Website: bh-photo
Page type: review-order
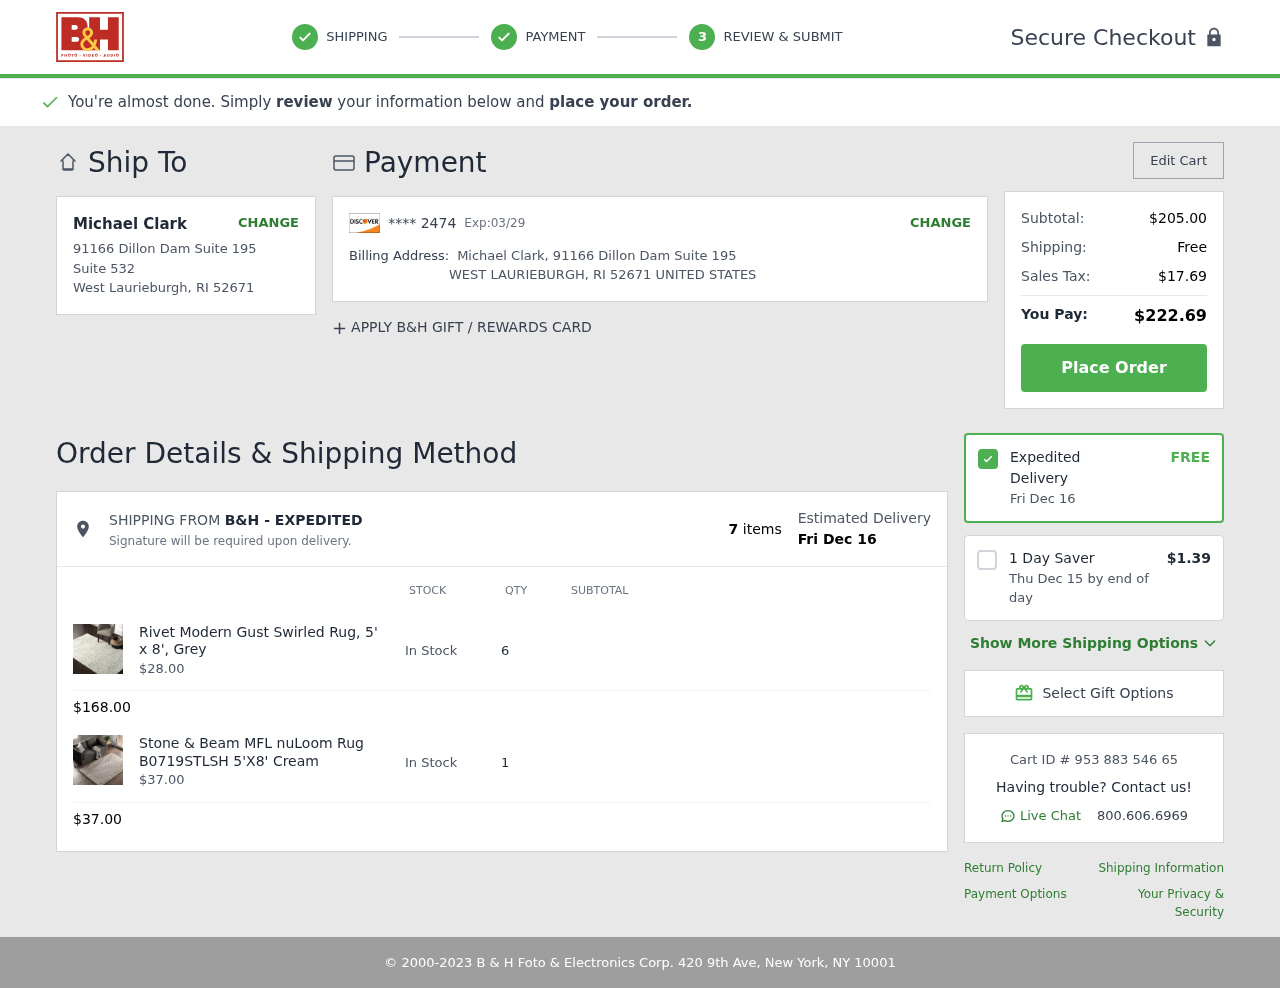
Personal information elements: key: PII_CARD_EXPIRY
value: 03/29
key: PII_CARD_LAST4
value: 2474
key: PII_CITY
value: West Laurieburgh
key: PII_COUNTRY
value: UNITED STATES
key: PII_FULLNAME
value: Michael Clark
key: PII_POSTCODE
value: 52671
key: PII_STATE_ABBR
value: RI
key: PII_STREET
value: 91166 Dillon Dam Suite 195
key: PII_STREET2
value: Suite 532
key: PII_STREET2
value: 91166 Dillon Dam Suite 195
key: PII_FULLNAME2
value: Michael Clark
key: PII_CITY2
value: WEST LAURIEBURGH
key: PII_STATE_ABBR2
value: RI
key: PII_POSTCODE2
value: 52671
Product elements: key: PRODUCT1_NAME
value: Rivet Modern Gust Swirled Rug, 5' x 8', Grey
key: PRODUCT1_PRICE
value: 28
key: PRODUCT1_QUANTITY
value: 6
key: PRODUCT2_NAME
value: Stone & Beam MFL nuLoom Rug B0719STLSH 5'X8' Cream
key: PRODUCT2_PRICE
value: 37
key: PRODUCT2_QUANTITY
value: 1
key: PRODUCT1_SUBTOTAL
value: $168.00
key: PRODUCT2_SUBTOTAL
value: $37.00
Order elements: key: ORDER_SUBTOTAL
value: $205.00
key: ORDER_SHIPPING_COST
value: Free
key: ORDER_TAX
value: $17.69
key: ORDER_TOTAL
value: $222.69
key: ORDER_NUM_ITEMS
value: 7 items
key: ORDER_DELIVERY_DATE
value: Fri Dec 16
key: ORDER_DELIVERY_DATE2
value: Fri Dec 16
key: ORDER_DELIVERY_DATE_ALT
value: Thu Dec 15 by end of day
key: ORDER_EXPEDITED_SHIPPING
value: $1.39
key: ORDER_ID
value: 953 883 546 65